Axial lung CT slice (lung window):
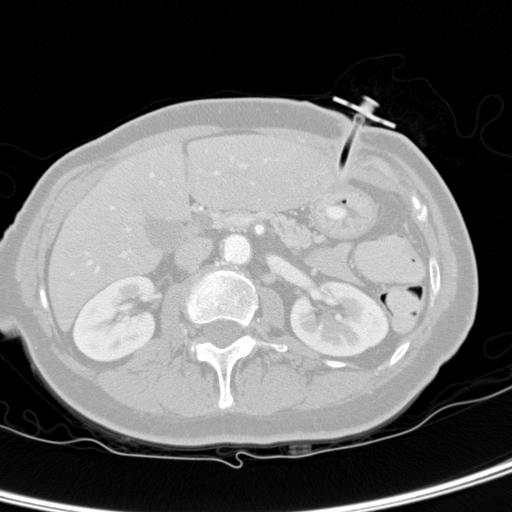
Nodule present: no